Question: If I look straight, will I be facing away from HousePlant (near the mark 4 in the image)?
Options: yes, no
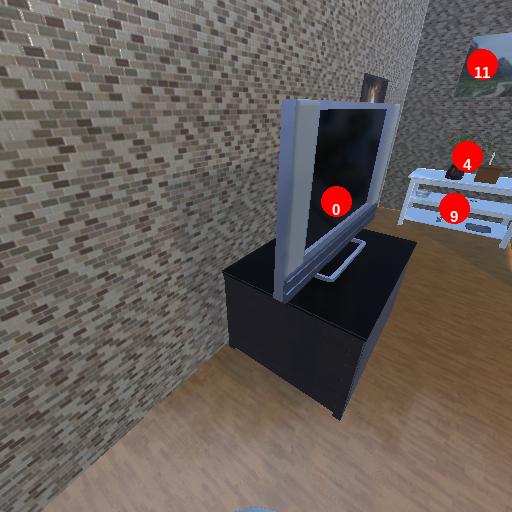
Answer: yes